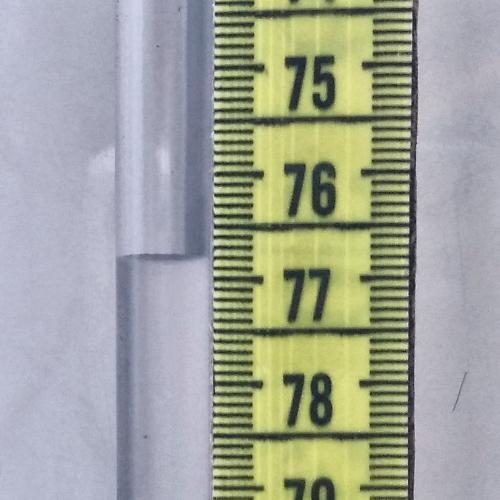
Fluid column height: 76.8 cm